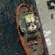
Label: Towing_vessel